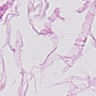
Metastatic tissue present: no